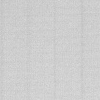
Atmospheric dust classification: dusty